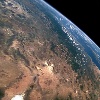
Label: land